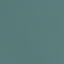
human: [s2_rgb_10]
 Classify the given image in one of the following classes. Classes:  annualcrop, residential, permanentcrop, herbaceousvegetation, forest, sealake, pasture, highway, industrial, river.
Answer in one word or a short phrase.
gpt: SeaLake